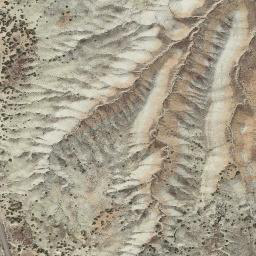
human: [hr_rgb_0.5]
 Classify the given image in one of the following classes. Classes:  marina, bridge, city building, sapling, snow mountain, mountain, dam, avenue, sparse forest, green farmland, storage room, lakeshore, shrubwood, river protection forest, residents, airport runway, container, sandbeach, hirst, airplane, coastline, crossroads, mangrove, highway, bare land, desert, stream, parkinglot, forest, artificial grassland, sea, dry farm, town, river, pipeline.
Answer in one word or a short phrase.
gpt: mountain